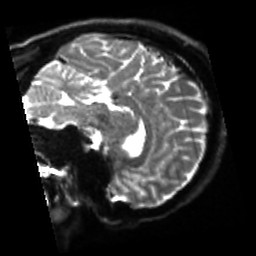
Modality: sbref
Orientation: sagittal
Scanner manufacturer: siemens
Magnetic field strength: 3 T
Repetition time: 4 s
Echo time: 0.0594 s